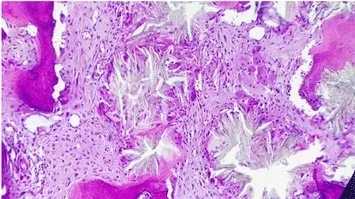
Grayish-colored oxalate crystals deposited in stars or rosettes surrounded by a macrophage reaction against foreign bodies (hematoxylin and eosin stain, original magnification x 200).
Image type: pathology (h&e)